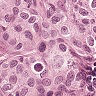
Metastatic tissue present: yes